Question: I have this mockup page. The accordion works well but I would like to shows different pages with a tab-like system. I would like to be able to click on the page 6, and then, the accordion content change dynamically.
It's impossible I think, to load all pages in hiddens div and to show it for naviguation. Because of the loading time It would need.
I would be able to send also a link to an item. By example, if I give the link <URL>
I try to figure out how to do this using JQuery and AJAX, but I don't see the solution.
How can I do this, without any page reload ?

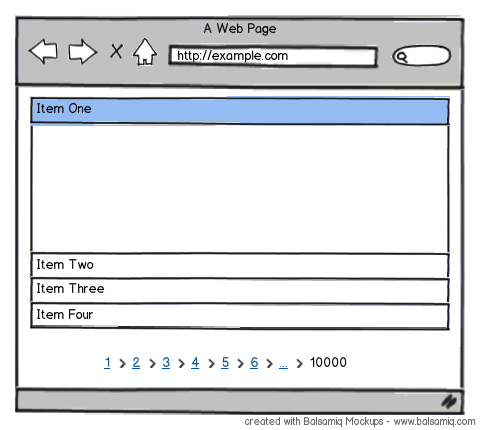
Answer: <URL> is the tutorial, but either way you point to a specific 'item' on Ajax load with the URL.